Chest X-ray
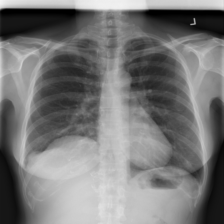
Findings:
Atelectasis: negative
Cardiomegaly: negative
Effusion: negative
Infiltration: negative
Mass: negative
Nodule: negative
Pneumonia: negative
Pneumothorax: negative
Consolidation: negative
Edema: negative
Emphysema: negative
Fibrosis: negative
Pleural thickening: negative
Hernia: negative